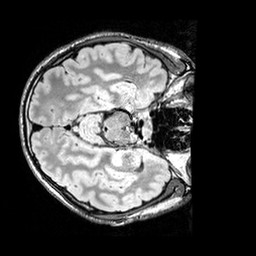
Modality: FLAIR
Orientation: axial
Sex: male
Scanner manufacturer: siemens
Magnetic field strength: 3 T
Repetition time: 5 s
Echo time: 0.395 s